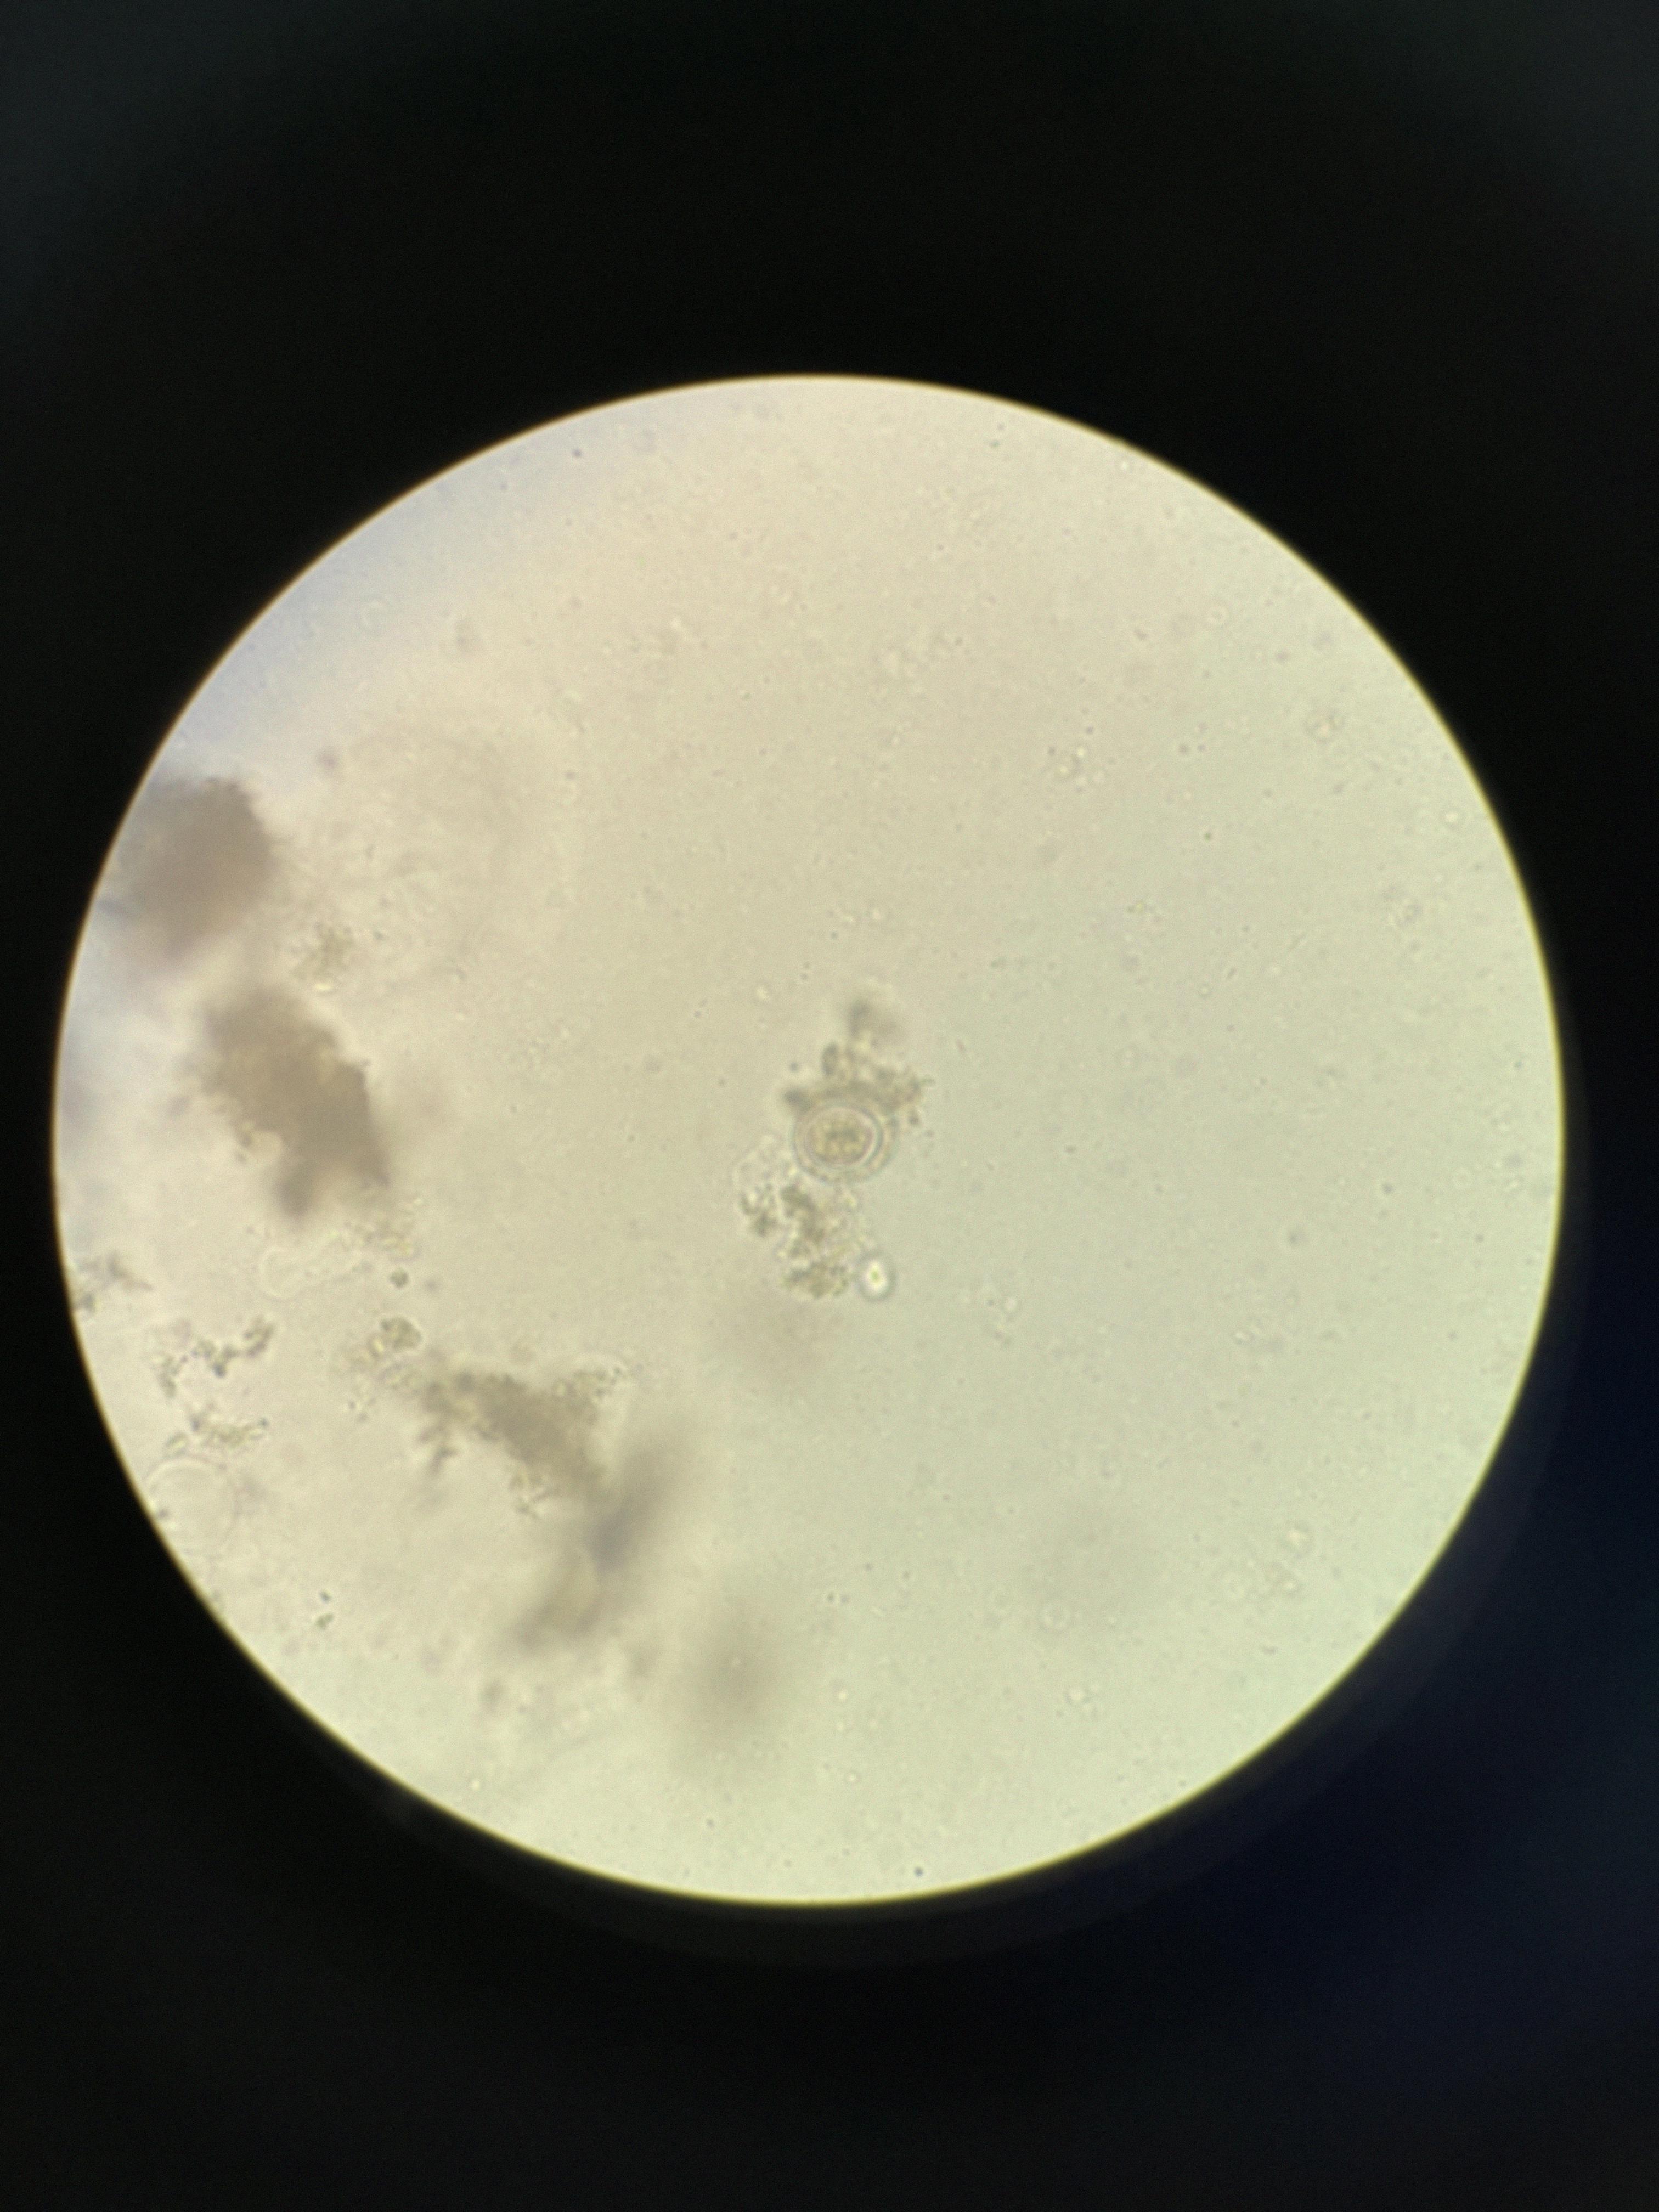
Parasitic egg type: Hymenolepis nana